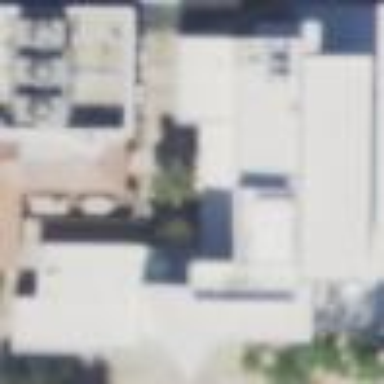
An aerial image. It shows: College building.